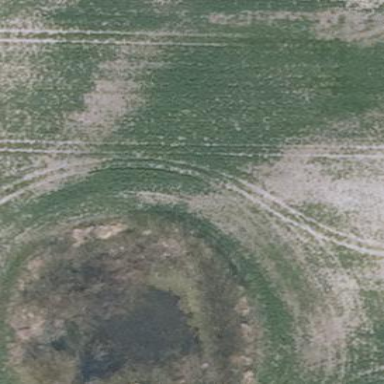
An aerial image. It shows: Pond with natural water.